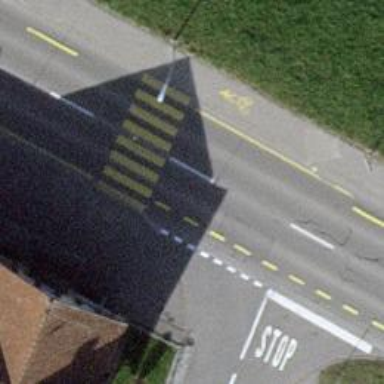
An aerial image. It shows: Uncontrolled zebra crossing on the road.